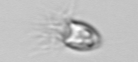
Label: Balanion